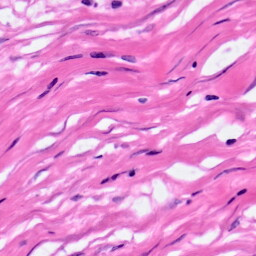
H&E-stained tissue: Pancreatic